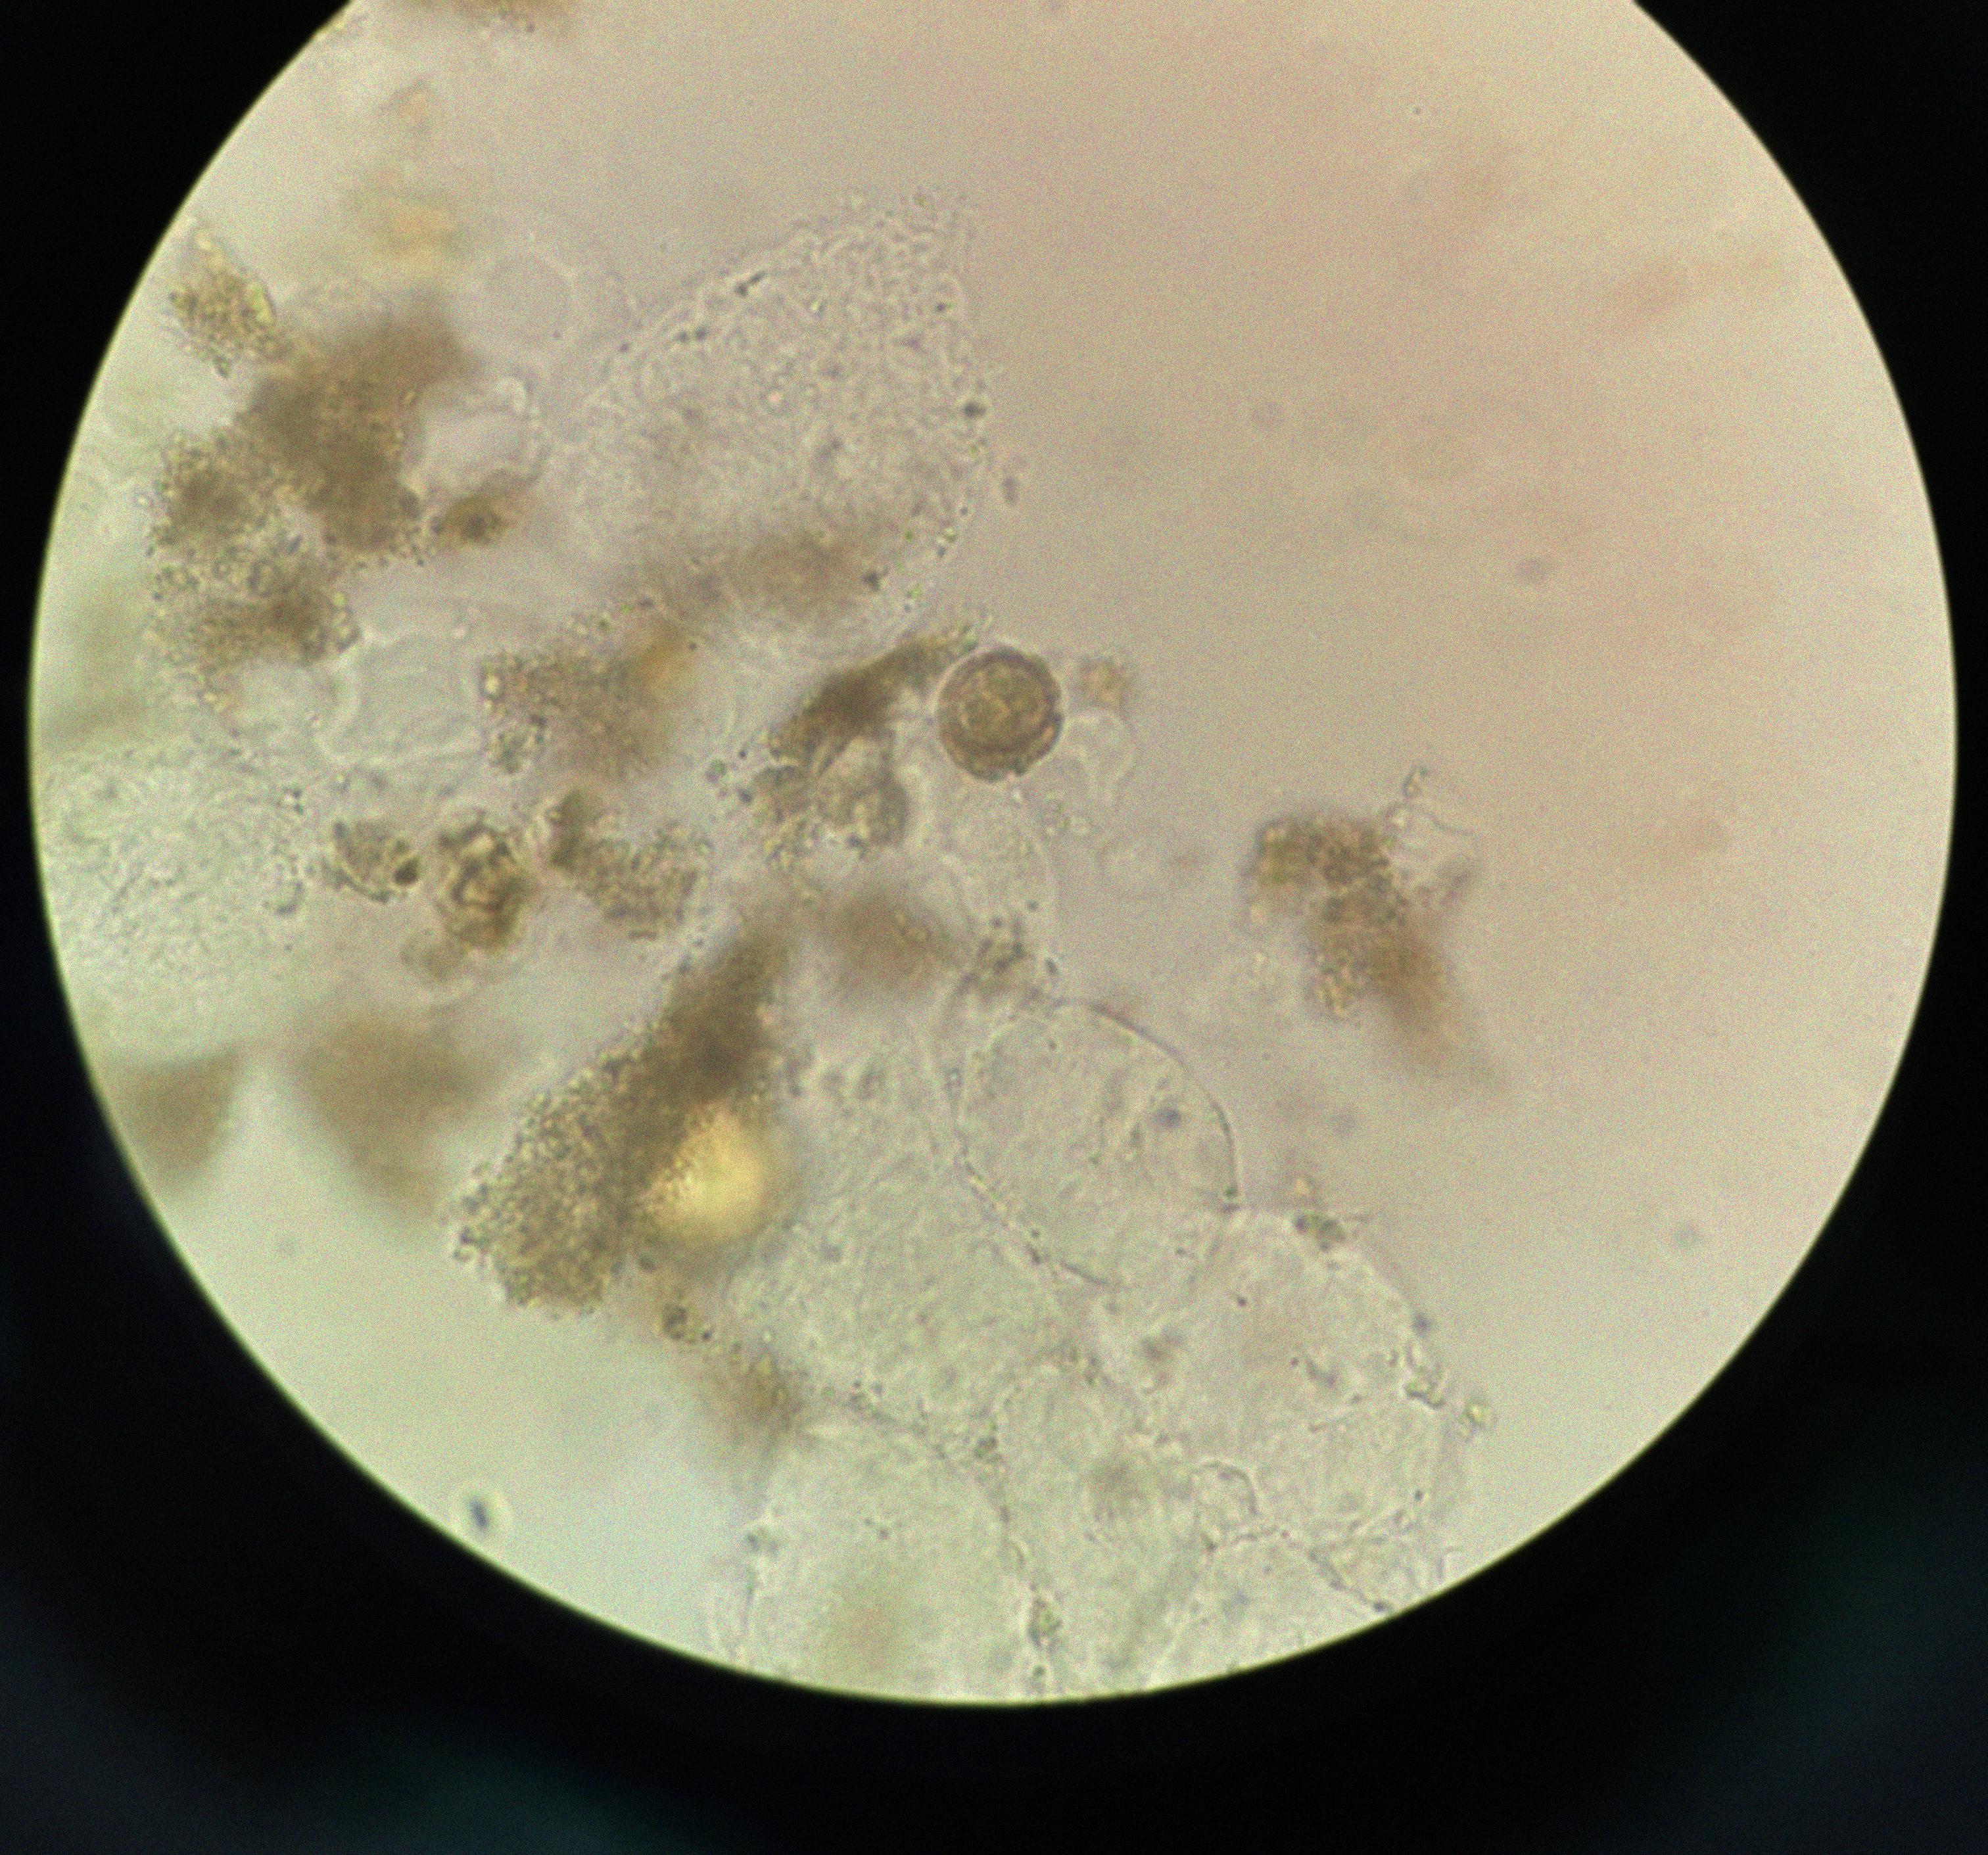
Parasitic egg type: Hymenolepis nana